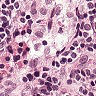
Metastatic tissue present: no